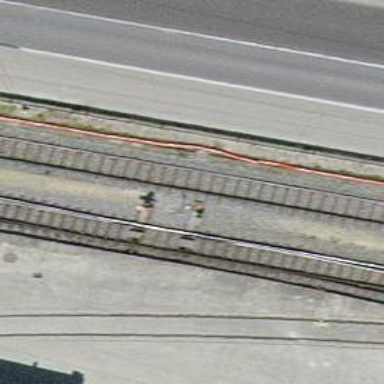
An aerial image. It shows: Railway switch.